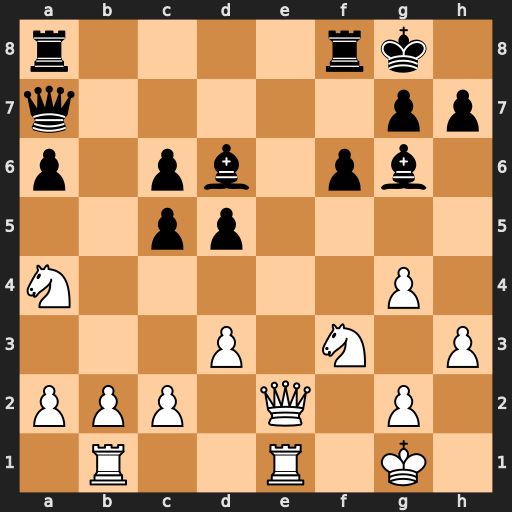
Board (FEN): r4rk1/q5pp/p1pb1pb1/2pp4/N5P1/3P1N1P/PPP1Q1P1/1R2R1K1
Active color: w
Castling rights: -
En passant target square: -
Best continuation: Qe6+ Kh8 Qxd6